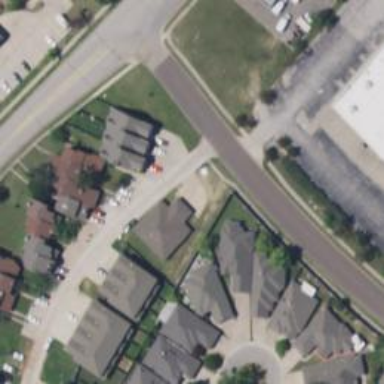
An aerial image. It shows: Residential road with sidewalk on the left.